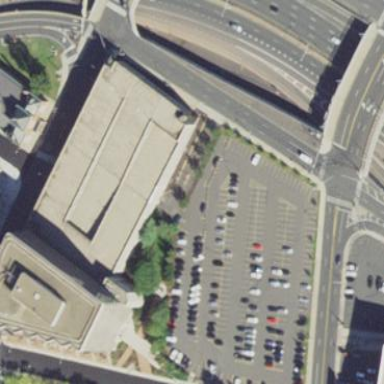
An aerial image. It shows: Parking garage building.